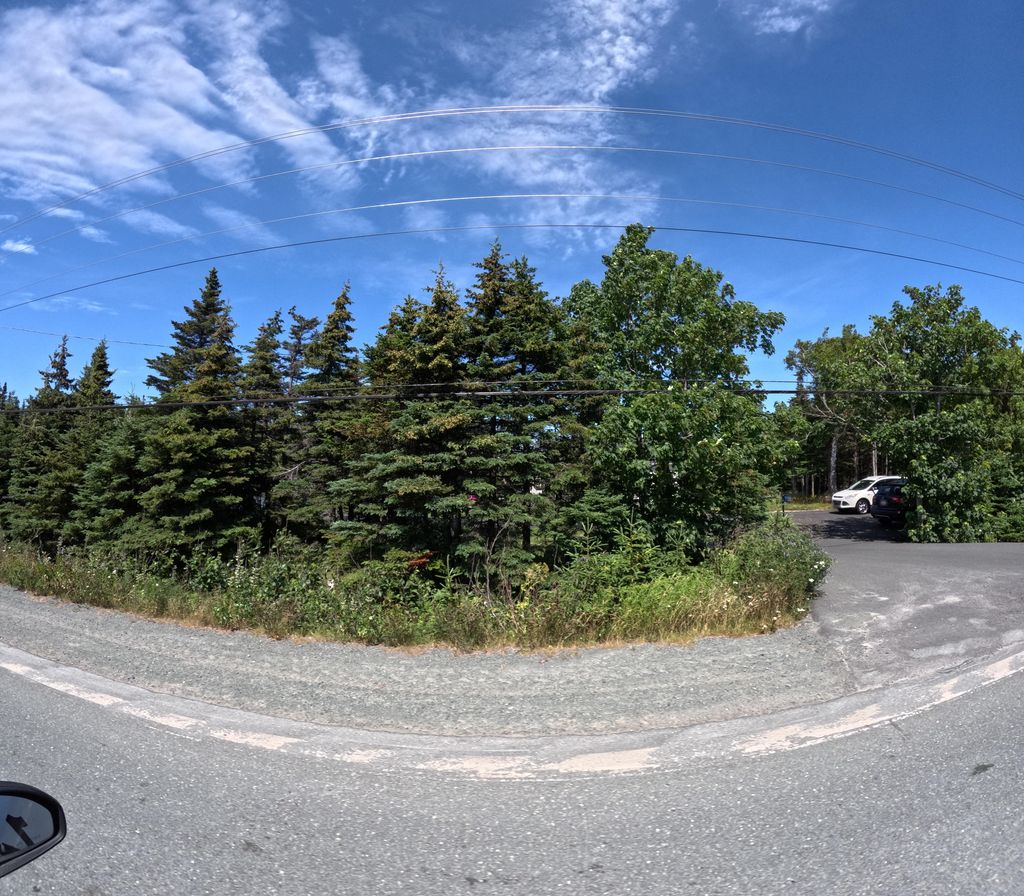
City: st_johns